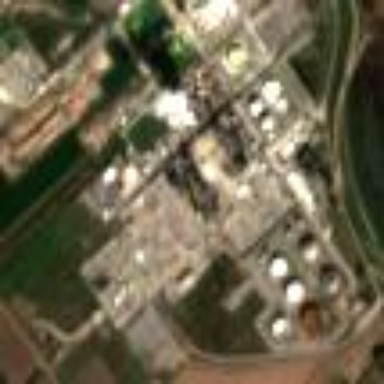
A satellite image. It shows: Industrial area dedicated to chemical works.